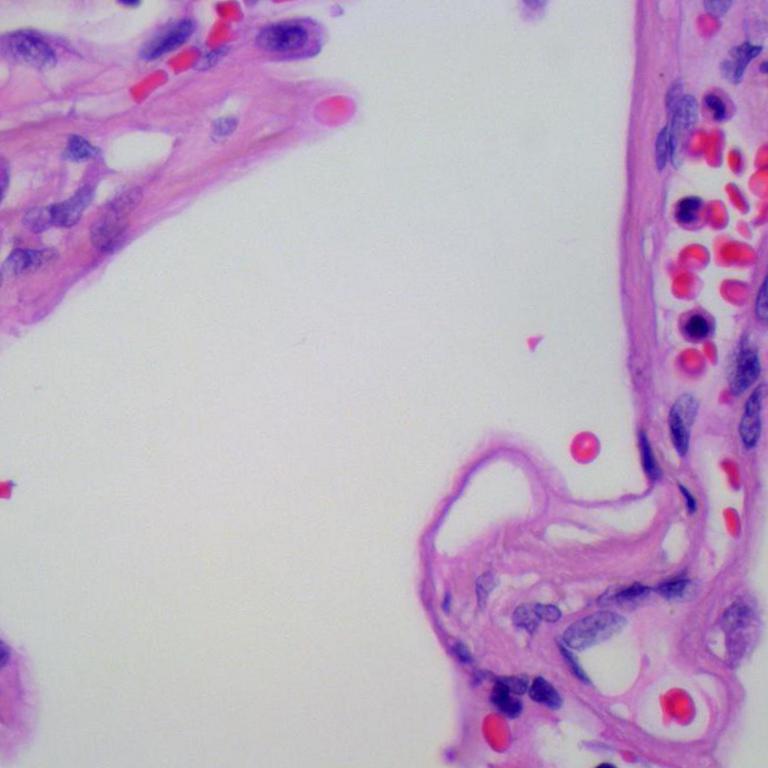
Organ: lung
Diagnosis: benign